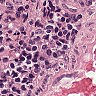
Metastatic tissue present: no